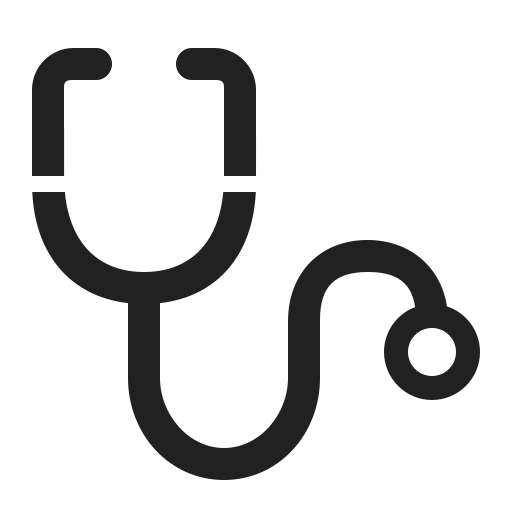
stethoscope high contrast